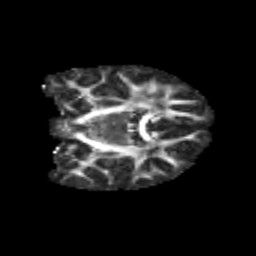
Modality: FA
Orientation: coronal
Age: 11
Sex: male
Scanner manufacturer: siemens
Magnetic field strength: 3 T
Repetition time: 3.8 s
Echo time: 0.07 s